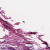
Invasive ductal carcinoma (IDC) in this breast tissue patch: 1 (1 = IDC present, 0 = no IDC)